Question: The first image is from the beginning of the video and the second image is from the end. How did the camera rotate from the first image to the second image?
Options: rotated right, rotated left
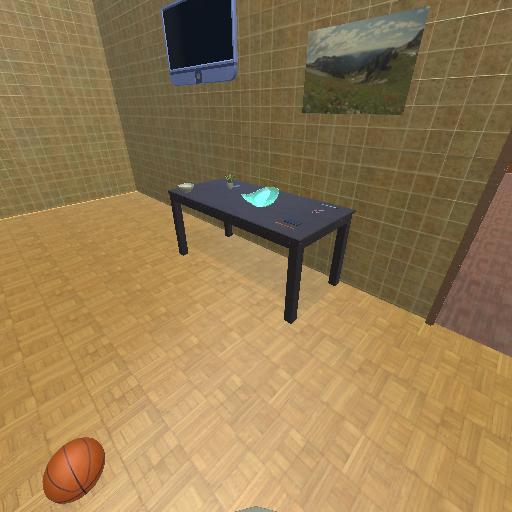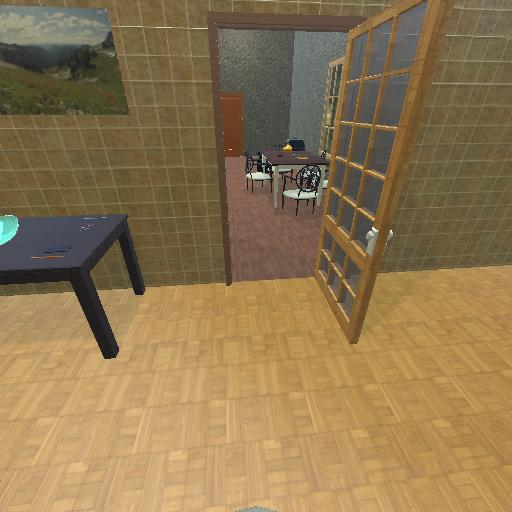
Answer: rotated right